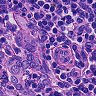
Metastatic tissue present: yes